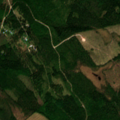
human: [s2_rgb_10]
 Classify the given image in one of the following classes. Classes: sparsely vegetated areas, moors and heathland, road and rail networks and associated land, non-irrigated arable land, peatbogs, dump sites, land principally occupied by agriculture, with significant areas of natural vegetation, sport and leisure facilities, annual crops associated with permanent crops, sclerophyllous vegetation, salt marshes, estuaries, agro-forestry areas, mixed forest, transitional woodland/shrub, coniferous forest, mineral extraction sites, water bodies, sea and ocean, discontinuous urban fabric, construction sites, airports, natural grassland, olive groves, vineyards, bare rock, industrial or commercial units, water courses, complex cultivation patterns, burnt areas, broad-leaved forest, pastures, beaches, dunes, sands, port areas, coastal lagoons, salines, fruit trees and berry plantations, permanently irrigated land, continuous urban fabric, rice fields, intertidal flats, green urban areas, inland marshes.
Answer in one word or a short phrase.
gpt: mixed forest